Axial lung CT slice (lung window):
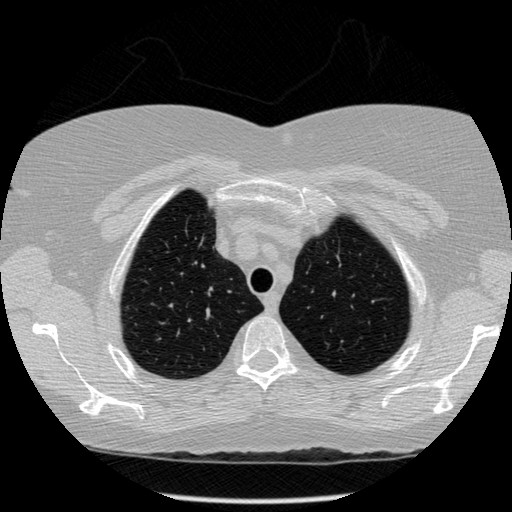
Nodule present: no